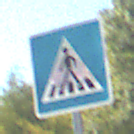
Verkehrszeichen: FussgaengerueberwegRechts
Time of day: Midday
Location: Outdoor (Nature)
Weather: Clear
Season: Summer
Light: Natural